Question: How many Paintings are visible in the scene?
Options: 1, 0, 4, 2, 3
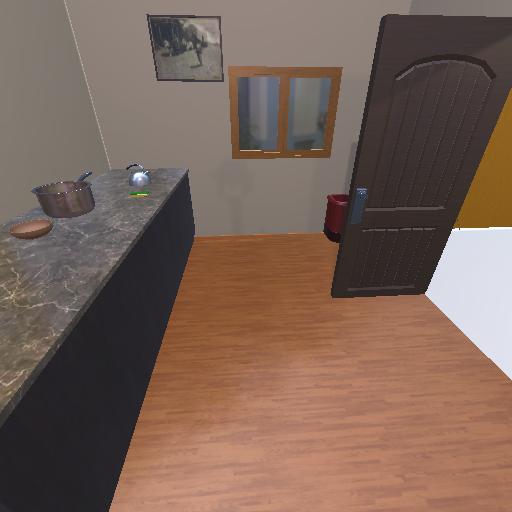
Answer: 1